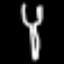
Label: fork